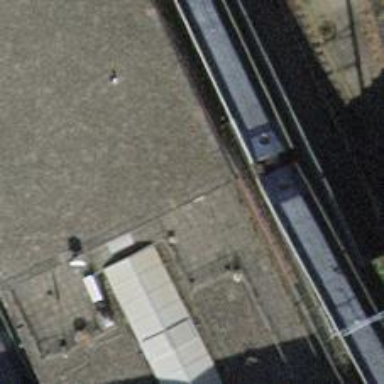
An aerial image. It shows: Narrow-gauge railway with electrified tracks using contact line. Located in service yard with one track.